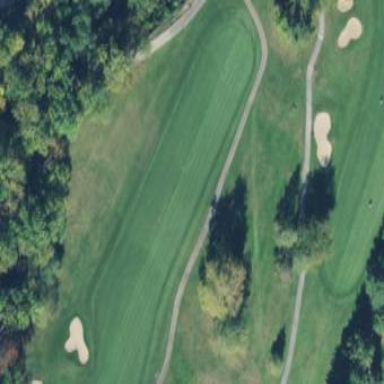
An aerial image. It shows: Grassy area designated as golf fairway.